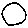
Label: circle